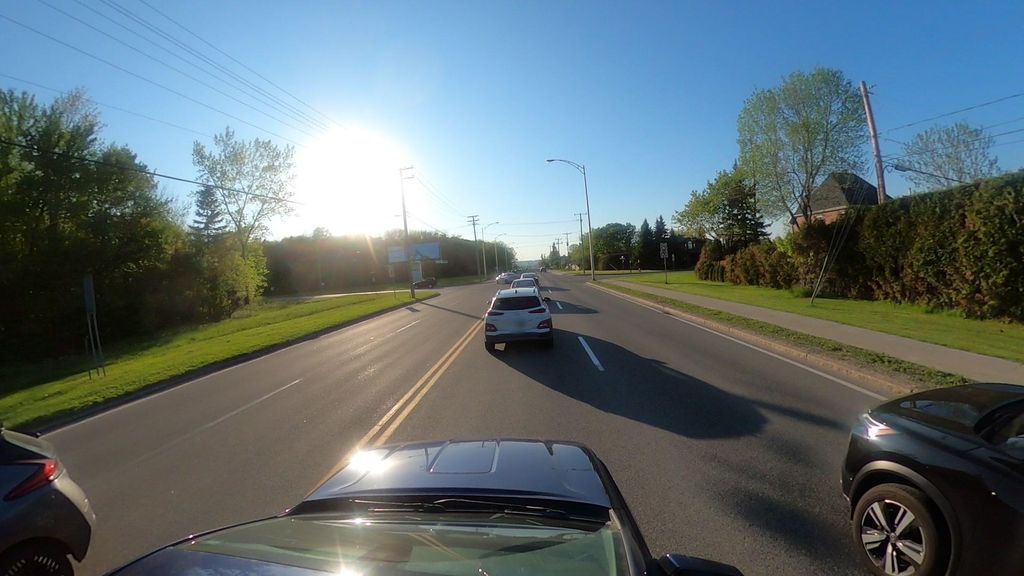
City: quebec_city